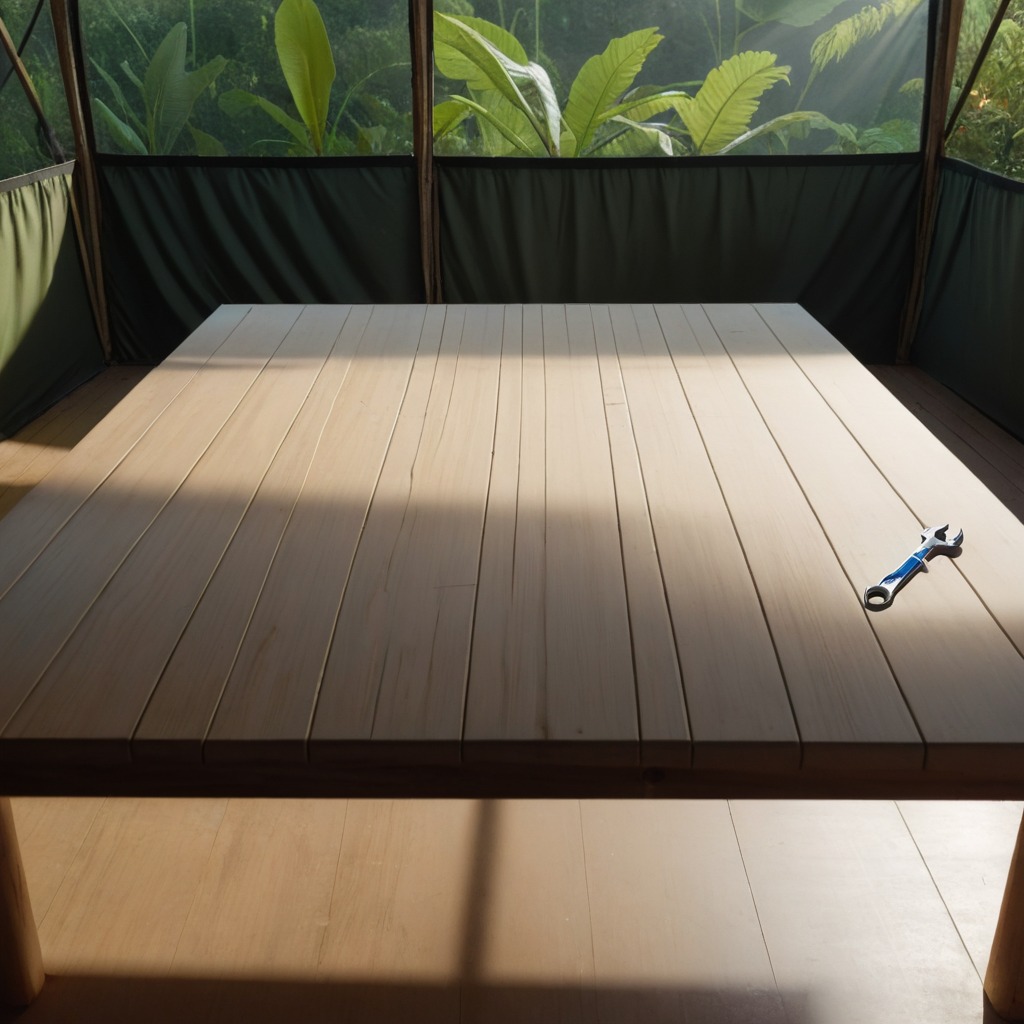
A wrench is lying on a wooden table inside a jungle field workshop tent.